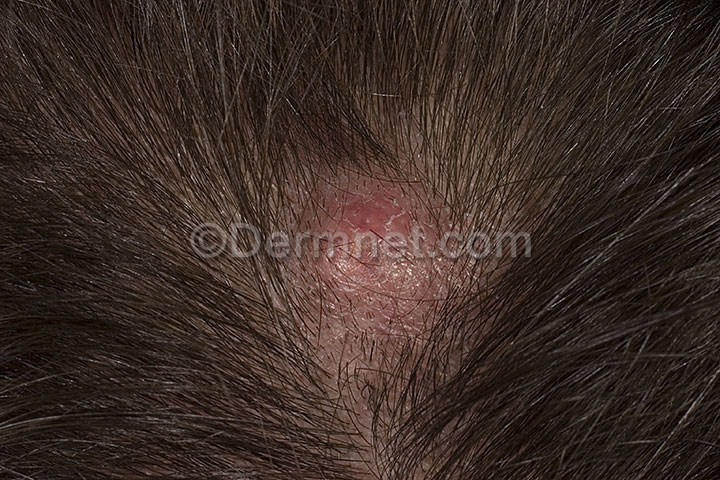
Disease: Seborrheic Keratoses and other Benign Tumors